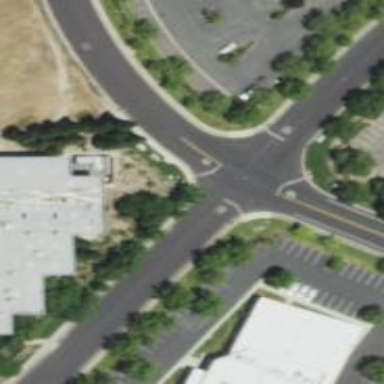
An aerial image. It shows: Road with stop sign.